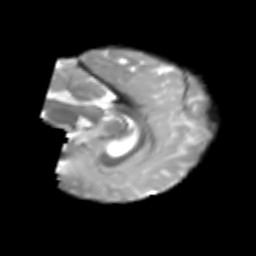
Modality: T2w
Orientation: sagittal
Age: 7
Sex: male
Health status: healthy